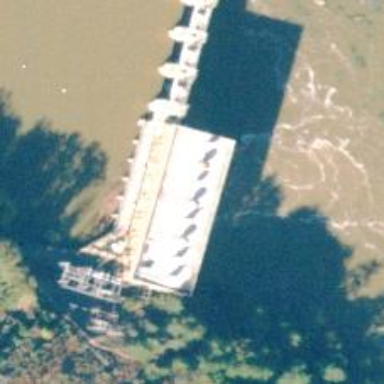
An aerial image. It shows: Hydro power generator utilizing water storage as its method.